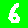
Digit: 6